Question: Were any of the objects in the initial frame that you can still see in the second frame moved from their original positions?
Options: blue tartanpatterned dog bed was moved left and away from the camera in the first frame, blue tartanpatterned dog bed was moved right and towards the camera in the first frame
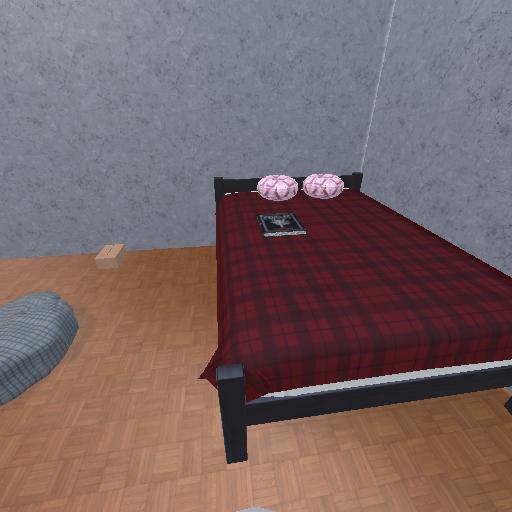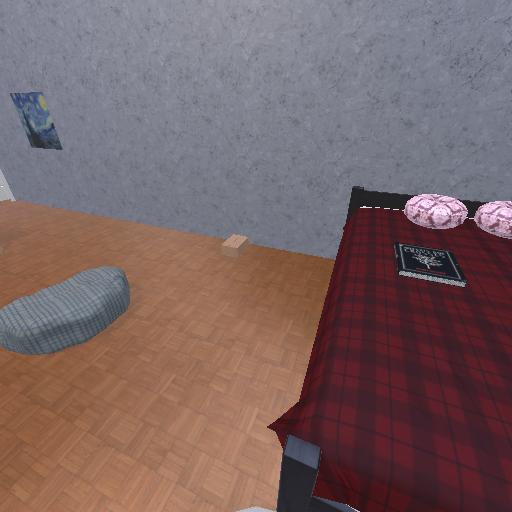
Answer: blue tartanpatterned dog bed was moved left and away from the camera in the first frame